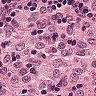
Metastatic tissue present: no